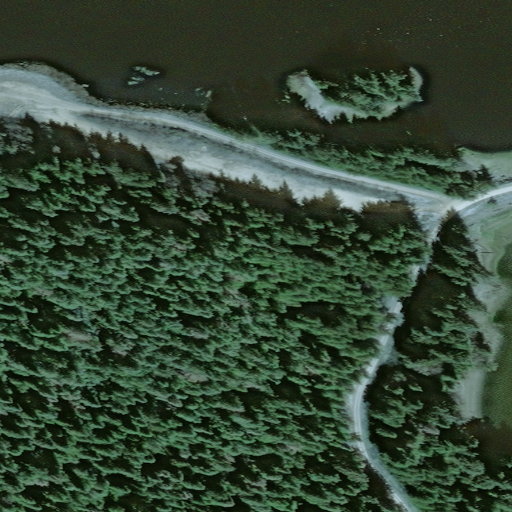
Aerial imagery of island in Alaska named Little Hamilton Island containing only unknown